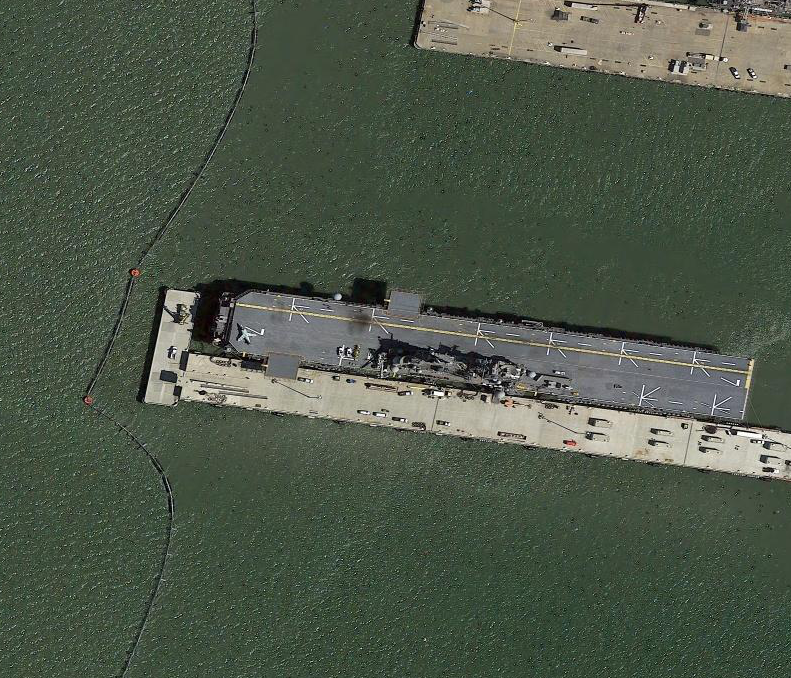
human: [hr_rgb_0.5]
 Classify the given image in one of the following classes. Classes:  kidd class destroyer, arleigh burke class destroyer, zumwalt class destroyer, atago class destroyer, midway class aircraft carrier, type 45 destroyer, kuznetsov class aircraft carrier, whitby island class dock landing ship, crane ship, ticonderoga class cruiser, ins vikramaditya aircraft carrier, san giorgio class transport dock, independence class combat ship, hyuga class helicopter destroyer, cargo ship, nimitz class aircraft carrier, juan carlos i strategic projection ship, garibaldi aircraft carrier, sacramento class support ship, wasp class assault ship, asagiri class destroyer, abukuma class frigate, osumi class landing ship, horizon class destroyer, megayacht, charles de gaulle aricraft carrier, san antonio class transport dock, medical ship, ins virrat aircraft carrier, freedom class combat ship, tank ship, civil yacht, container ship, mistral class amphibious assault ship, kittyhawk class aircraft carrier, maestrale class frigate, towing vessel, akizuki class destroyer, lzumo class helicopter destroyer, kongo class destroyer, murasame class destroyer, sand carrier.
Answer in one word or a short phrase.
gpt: Wasp class assault ship